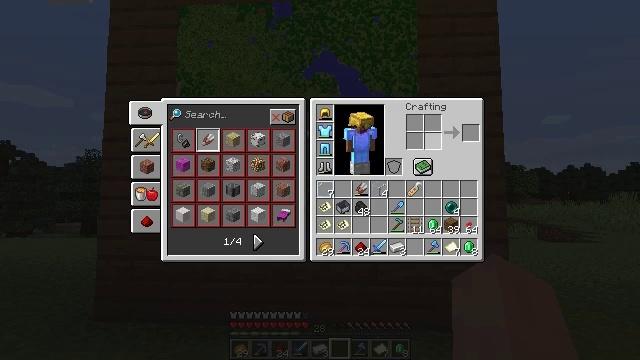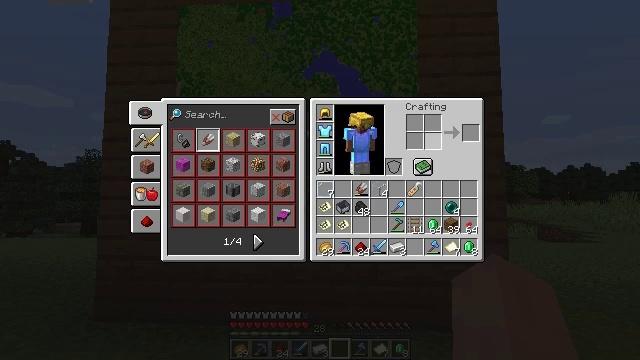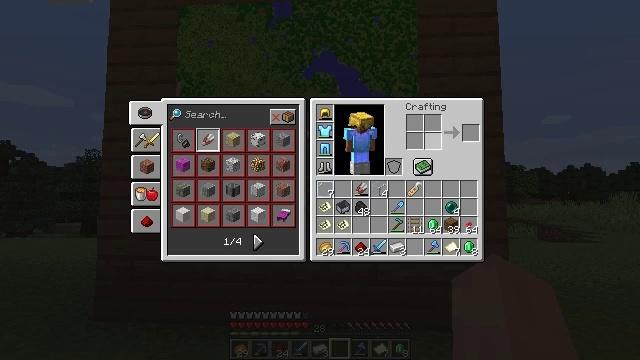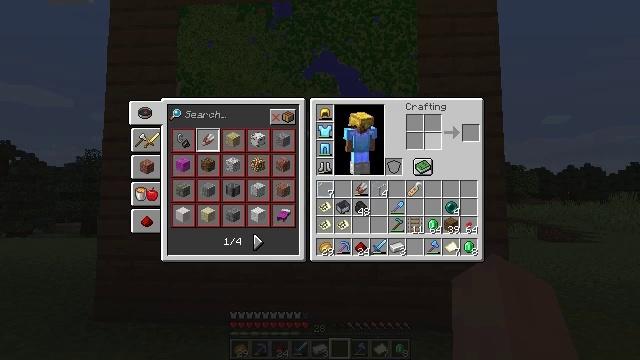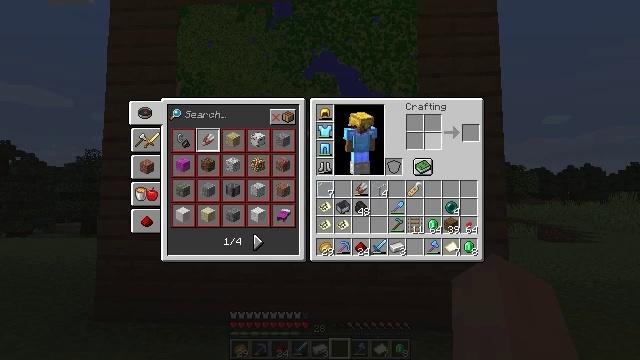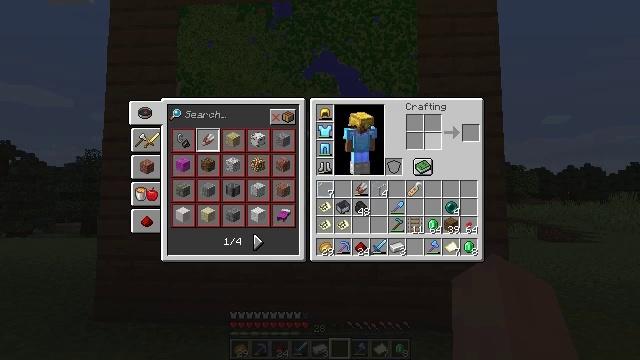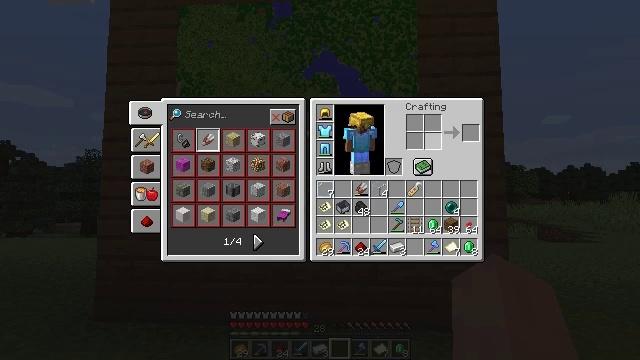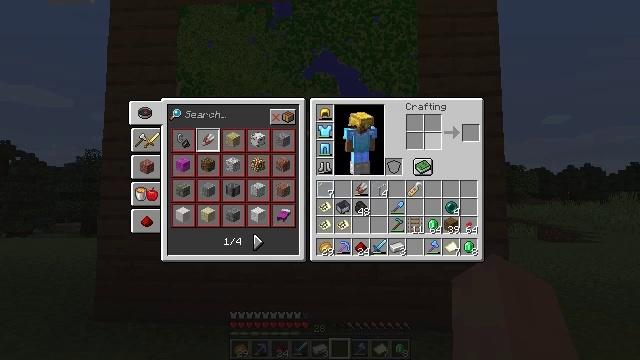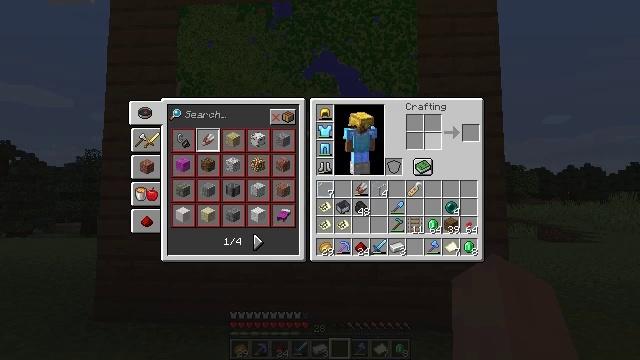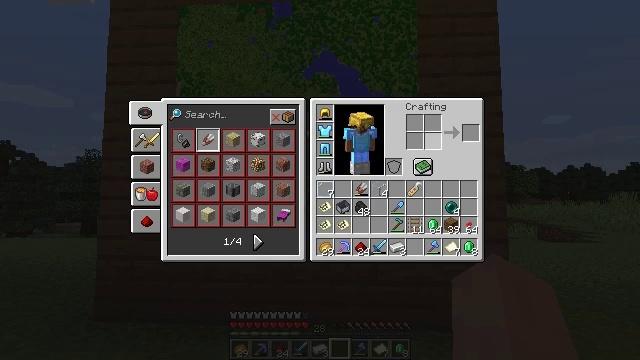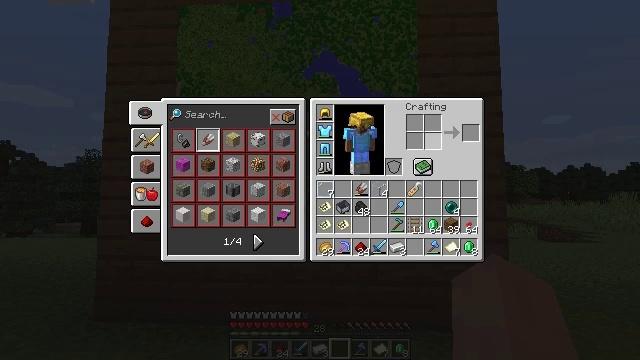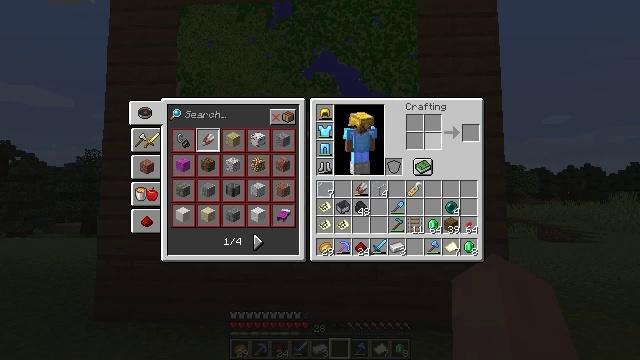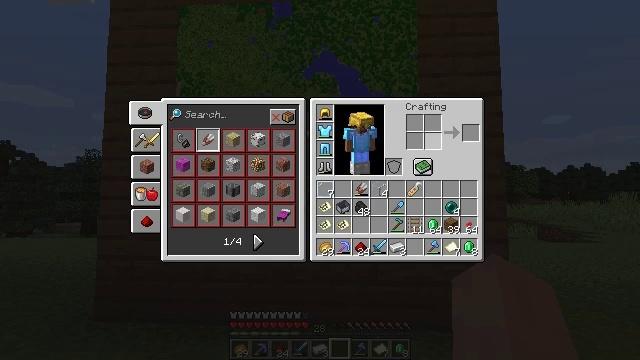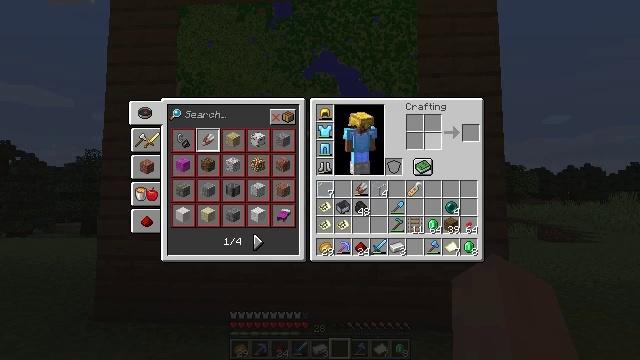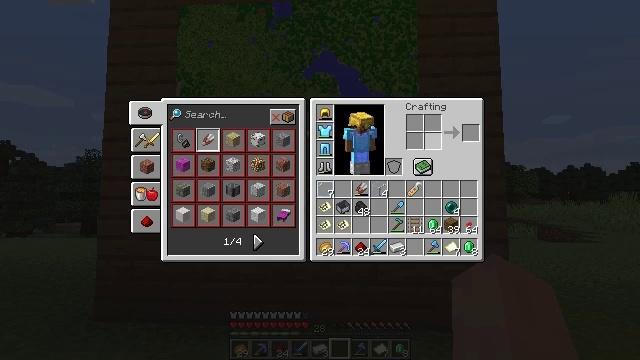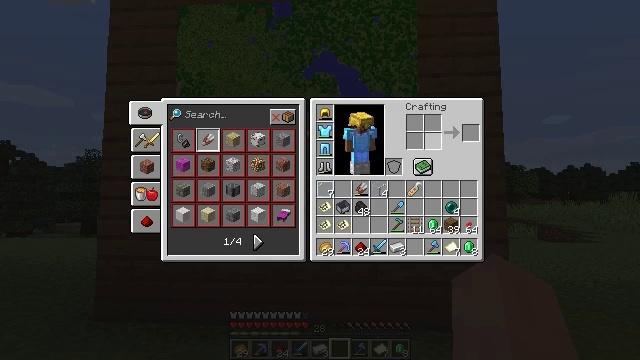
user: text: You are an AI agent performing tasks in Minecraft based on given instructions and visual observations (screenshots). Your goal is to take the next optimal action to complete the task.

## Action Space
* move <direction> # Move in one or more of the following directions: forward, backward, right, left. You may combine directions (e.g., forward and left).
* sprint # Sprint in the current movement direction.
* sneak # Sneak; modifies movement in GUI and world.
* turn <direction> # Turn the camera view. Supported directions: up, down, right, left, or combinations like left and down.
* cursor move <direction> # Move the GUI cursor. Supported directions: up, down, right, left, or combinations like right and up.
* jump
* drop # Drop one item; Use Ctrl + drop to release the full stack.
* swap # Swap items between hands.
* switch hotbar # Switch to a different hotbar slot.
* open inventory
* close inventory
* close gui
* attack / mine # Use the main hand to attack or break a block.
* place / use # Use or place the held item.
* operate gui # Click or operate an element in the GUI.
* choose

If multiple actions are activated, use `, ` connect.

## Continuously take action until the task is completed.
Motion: motion action
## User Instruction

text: Craft an item frame.
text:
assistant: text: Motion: no_op
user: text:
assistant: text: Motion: no_op
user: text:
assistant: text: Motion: no_op
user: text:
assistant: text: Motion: no_op
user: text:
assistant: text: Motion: no_op
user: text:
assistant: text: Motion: no_op
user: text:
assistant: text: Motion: no_op
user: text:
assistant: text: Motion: no_op
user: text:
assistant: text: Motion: no_op
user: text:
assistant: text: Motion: no_op
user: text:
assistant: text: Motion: no_op
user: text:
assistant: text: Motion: no_op
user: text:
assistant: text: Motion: no_op
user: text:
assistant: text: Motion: no_op
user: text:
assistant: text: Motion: no_op
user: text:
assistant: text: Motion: no_op
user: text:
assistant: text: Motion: no_op
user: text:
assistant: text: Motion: no_op
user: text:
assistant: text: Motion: no_op
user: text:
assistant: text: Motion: no_op
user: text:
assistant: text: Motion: no_op
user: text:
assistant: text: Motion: no_op
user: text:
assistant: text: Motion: no_op
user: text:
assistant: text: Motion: no_op
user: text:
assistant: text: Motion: no_op
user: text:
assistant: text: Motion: no_op
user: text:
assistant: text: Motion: no_op
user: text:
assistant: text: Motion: no_op
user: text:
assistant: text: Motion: no_op
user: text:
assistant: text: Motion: no_op